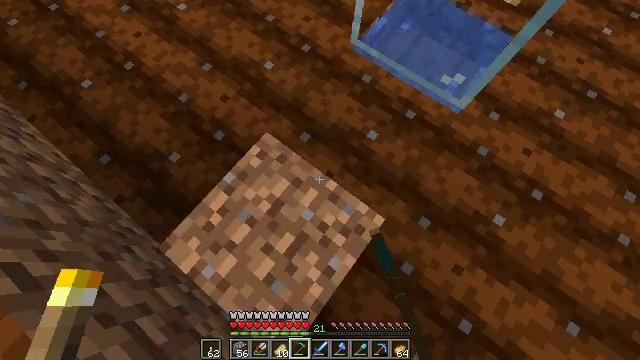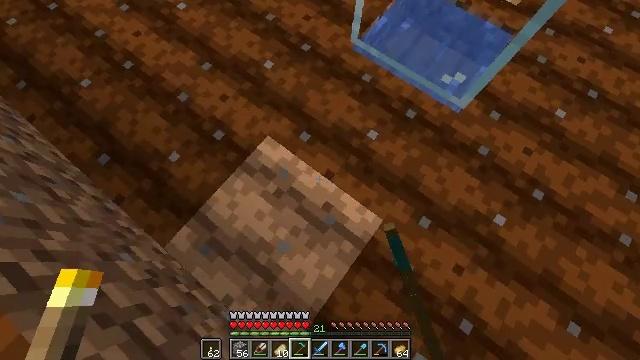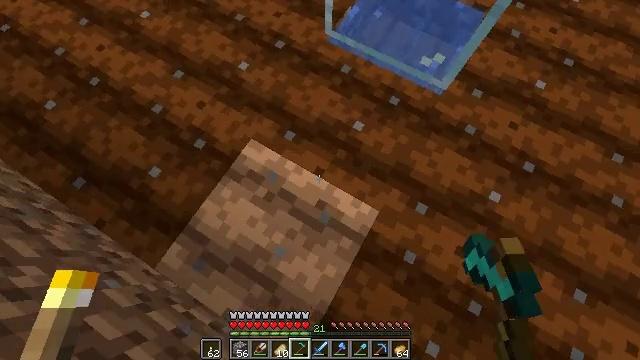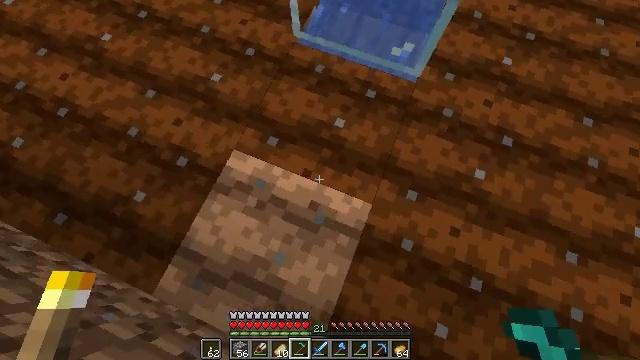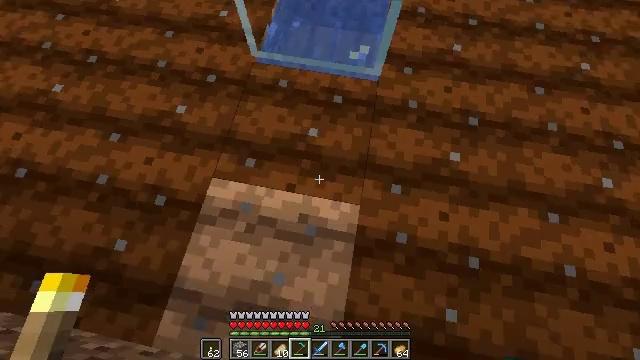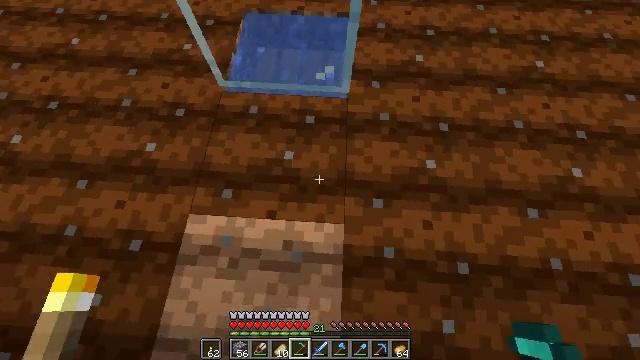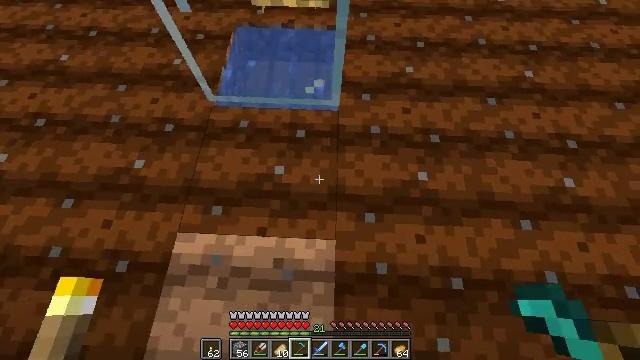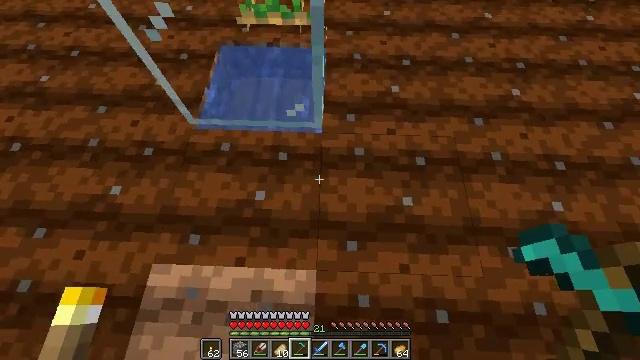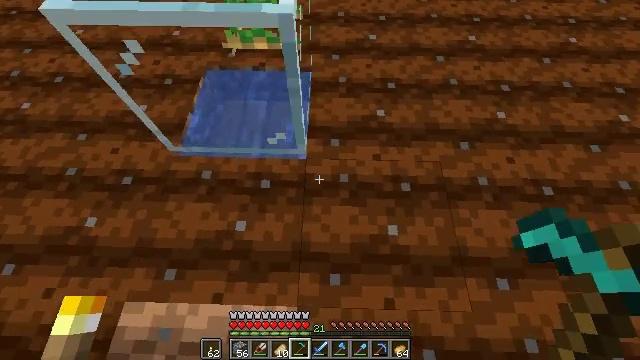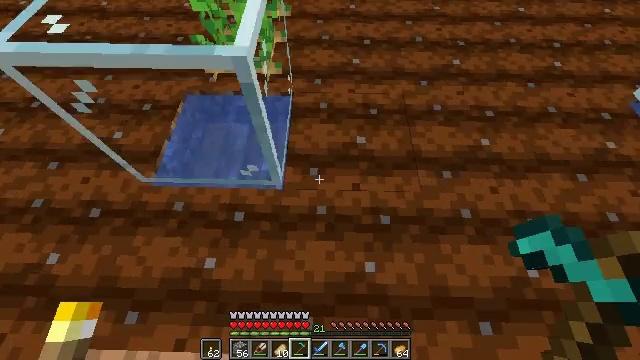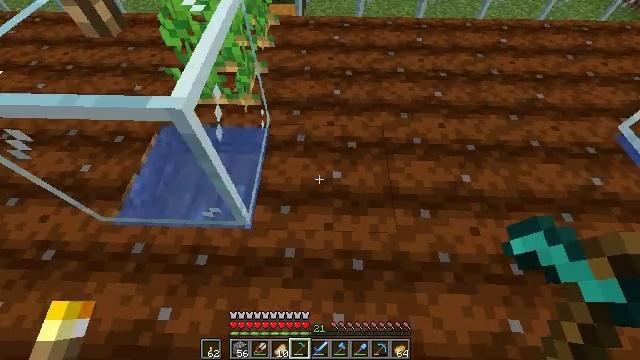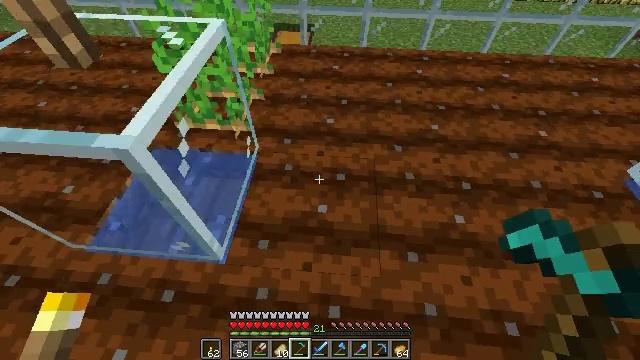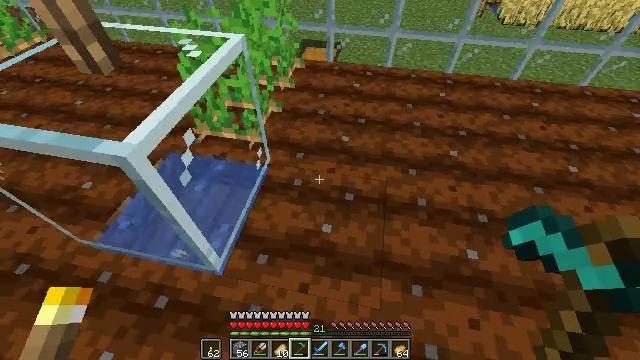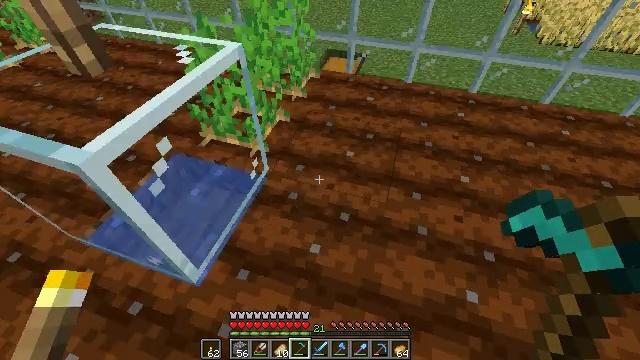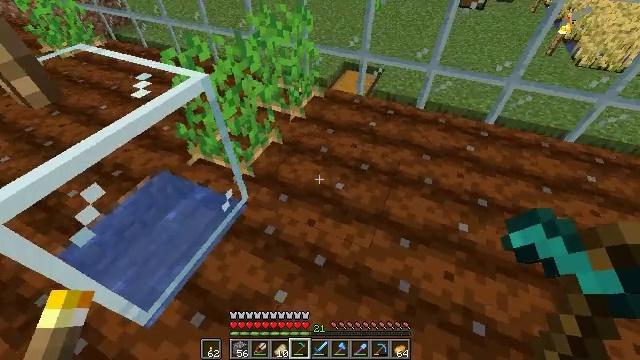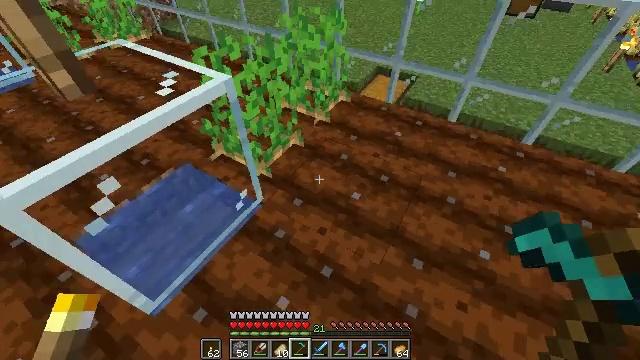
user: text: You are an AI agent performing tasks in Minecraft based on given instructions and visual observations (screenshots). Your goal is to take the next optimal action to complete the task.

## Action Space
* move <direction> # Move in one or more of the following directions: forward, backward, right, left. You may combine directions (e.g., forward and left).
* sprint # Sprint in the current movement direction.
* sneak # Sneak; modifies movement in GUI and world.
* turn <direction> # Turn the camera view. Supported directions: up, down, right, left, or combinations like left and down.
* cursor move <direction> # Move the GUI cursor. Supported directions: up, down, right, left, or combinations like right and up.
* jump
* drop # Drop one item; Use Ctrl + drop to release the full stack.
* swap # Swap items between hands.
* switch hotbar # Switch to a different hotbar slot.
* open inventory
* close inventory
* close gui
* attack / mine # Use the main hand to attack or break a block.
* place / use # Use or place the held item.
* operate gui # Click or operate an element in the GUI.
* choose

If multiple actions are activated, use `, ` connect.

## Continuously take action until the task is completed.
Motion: motion action
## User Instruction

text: Dig up potatoes from the soil.
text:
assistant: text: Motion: no_op
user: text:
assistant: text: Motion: turn right
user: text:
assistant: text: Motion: turn right
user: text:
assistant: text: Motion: turn right and up
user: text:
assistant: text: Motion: move forward and move right, turn right and up
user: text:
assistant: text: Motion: move forward and move right, turn right and up
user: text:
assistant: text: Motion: move forward and move right, turn up
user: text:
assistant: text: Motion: move forward and move right, turn up
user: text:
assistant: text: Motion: move forward and move right, turn up
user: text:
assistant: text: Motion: move forward and move right, turn up
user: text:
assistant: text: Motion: move forward and move right, turn left and up
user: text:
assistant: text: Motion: move forward and move right, turn left and up
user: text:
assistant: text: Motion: move forward and move right, turn left and up
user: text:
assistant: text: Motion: move forward and move right, turn left and up
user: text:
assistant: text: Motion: move forward and move right, turn left
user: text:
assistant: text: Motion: move forward and move right, turn left
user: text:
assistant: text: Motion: move forward, turn left
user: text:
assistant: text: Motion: turn left
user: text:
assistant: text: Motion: no_op
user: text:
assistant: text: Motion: no_op
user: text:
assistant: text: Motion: turn up
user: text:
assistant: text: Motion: turn up
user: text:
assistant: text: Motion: move forward
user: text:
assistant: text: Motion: move forward, attack / mine
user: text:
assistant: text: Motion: move forward, attack / mine
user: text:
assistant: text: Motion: move forward, turn right, attack / mine
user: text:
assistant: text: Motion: move forward, turn right
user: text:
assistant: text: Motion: move forward
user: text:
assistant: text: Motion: no_op
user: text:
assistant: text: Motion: no_op